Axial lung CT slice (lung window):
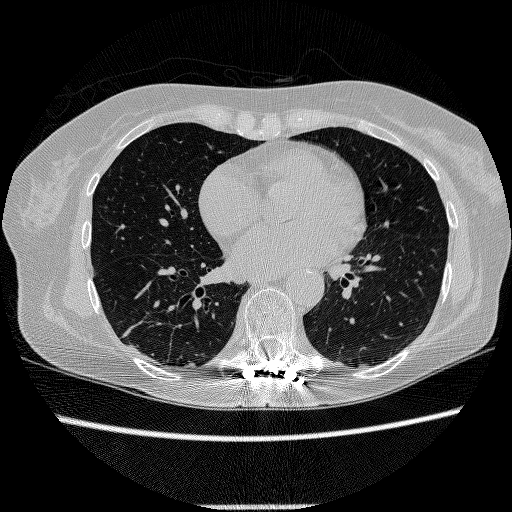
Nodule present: no